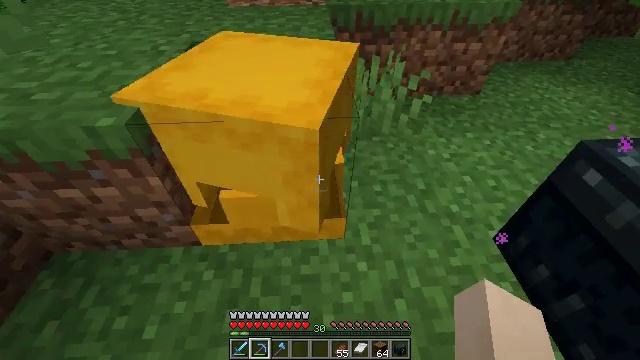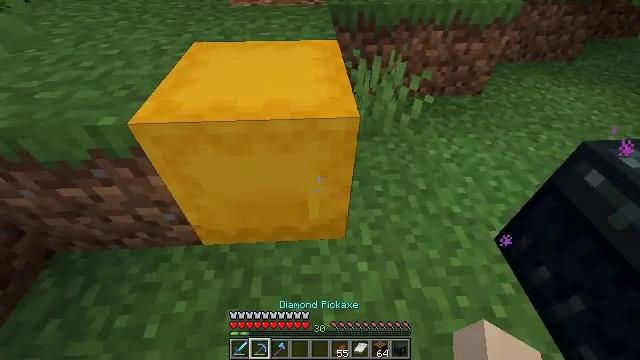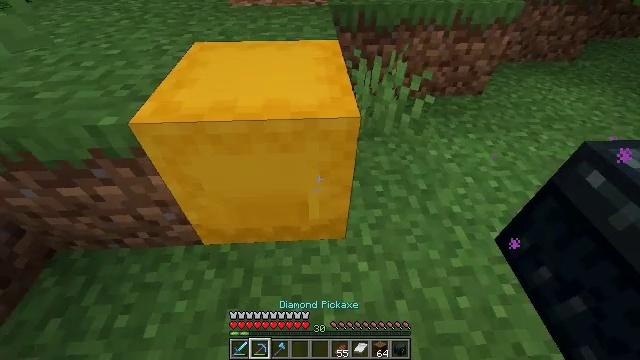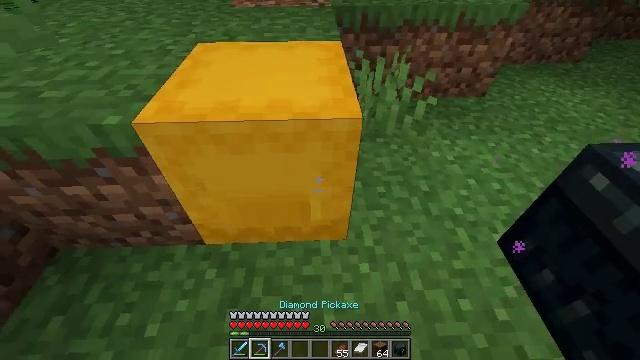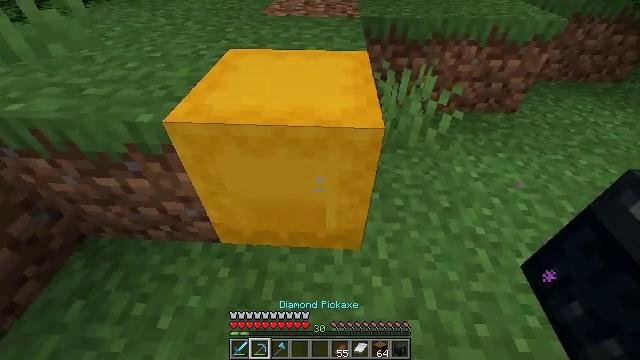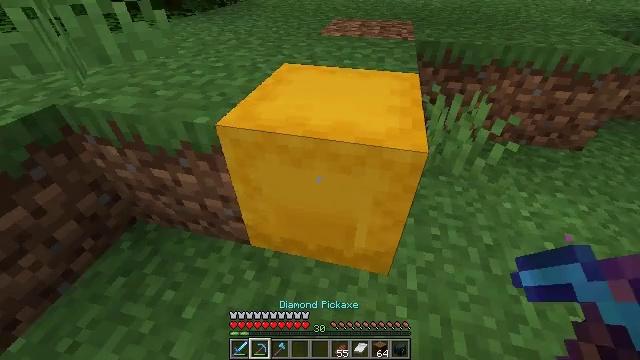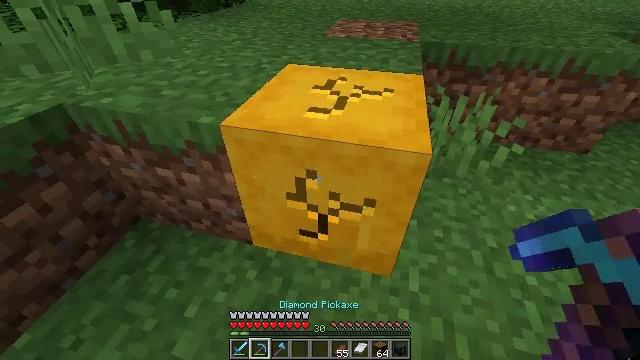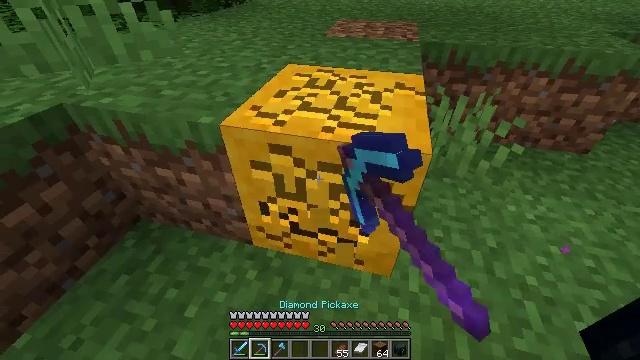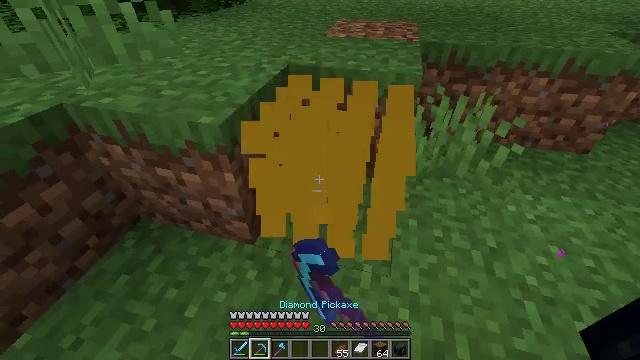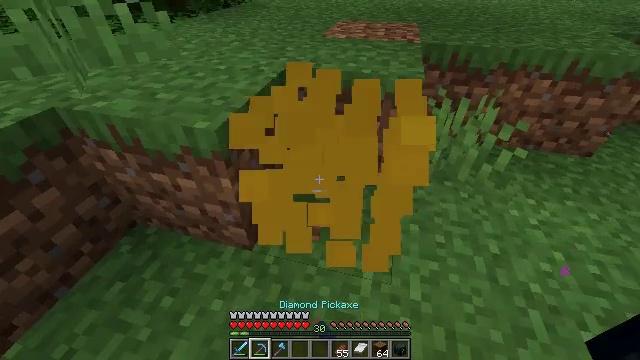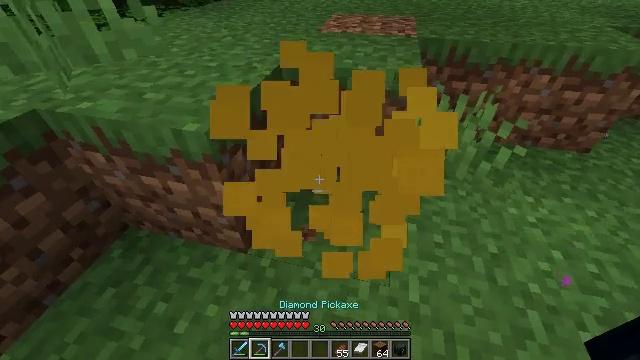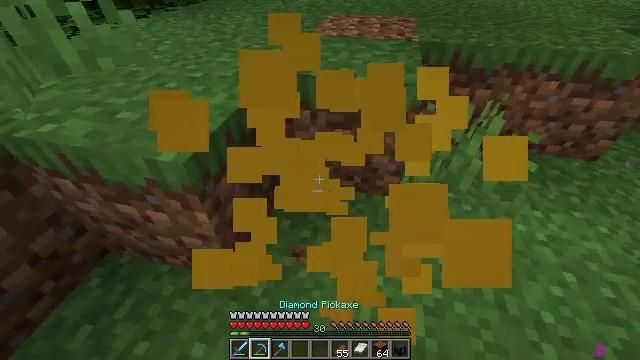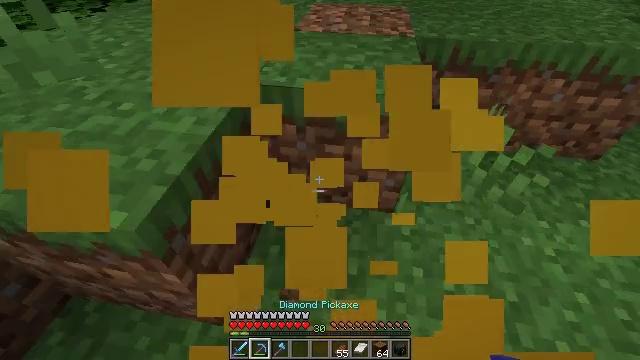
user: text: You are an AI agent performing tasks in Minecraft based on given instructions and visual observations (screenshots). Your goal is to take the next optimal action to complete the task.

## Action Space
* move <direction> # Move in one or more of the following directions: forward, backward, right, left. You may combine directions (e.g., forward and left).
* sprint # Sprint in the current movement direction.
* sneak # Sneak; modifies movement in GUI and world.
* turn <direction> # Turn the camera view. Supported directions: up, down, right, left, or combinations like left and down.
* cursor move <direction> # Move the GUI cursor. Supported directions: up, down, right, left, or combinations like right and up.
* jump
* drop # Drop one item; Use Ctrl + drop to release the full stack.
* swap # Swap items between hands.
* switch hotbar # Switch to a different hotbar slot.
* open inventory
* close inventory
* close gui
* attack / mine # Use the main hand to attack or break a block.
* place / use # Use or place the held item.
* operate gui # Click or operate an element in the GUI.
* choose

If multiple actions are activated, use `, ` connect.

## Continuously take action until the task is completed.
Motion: motion action
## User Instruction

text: Attack the yellow shulker box to pick it up.
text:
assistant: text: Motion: switch to hotbar 2
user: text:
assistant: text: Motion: no_op
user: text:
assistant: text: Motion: no_op
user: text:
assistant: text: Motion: turn left and up
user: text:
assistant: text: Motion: turn left and up
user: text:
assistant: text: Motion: attack / mine
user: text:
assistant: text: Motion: attack / mine
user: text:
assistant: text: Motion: attack / mine
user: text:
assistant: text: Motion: move forward, attack / mine
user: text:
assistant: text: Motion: move forward, turn down
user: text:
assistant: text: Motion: move forward
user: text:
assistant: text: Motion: move forward, turn right and down
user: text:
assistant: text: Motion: no_op